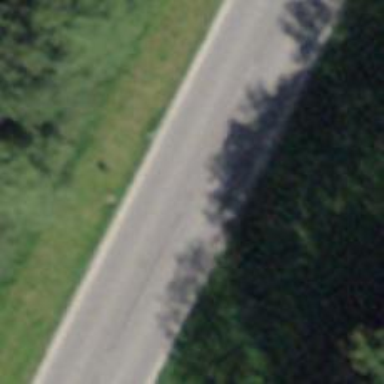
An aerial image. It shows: Secondary road with asphalt surface.